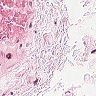
Metastatic tissue present: no